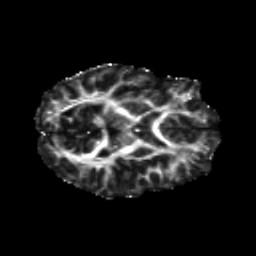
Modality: FA
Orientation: axial
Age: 24
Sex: female
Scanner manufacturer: siemens
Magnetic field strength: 3 T
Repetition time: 8.8 s
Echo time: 0.085 s